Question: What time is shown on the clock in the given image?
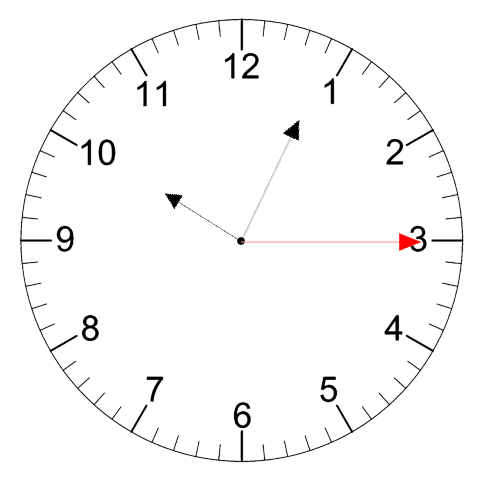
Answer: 10:04:15